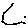
Label: hexagon